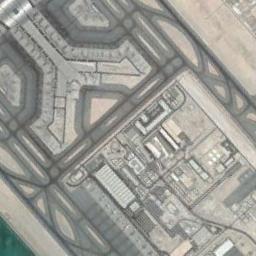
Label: airport